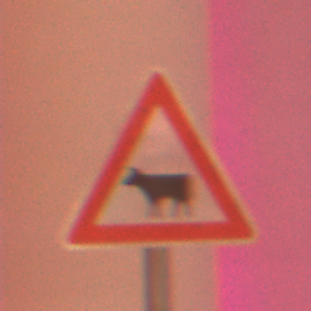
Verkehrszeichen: ViehtriebRechts
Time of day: Night
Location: Outdoor (Urban)
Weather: Overcast
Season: Winter
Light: Artificial